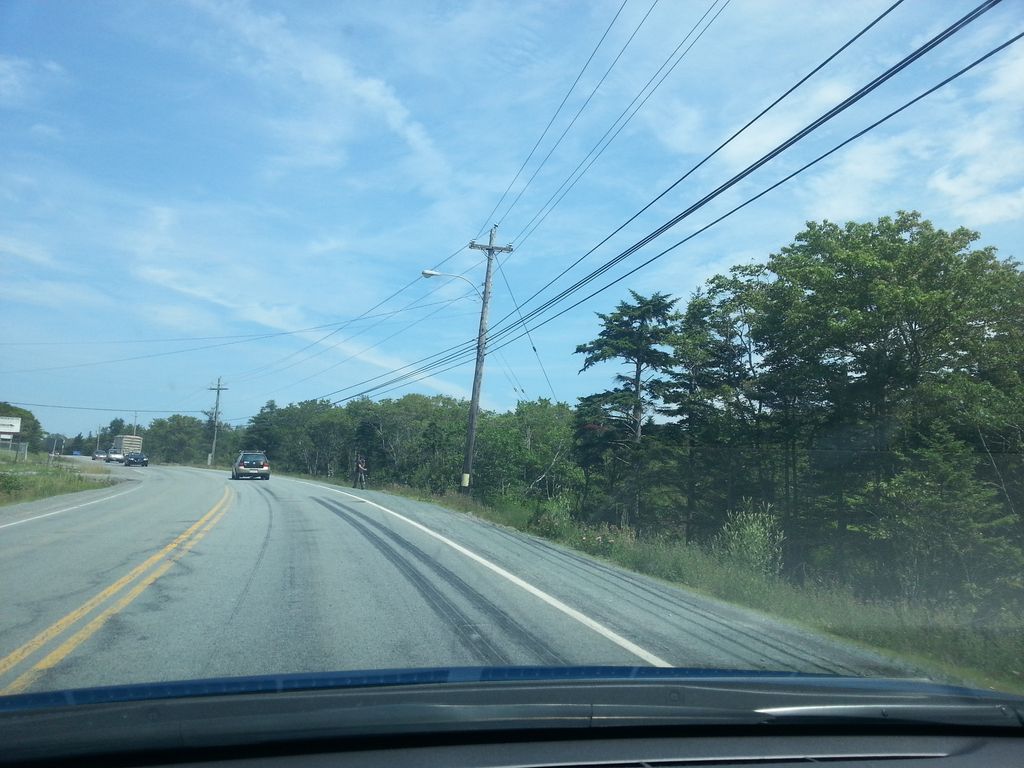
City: halifax